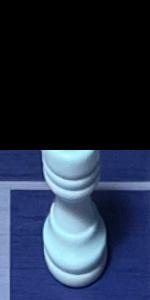
Label: Rook_White